Platform: macOS
Application: Chrome
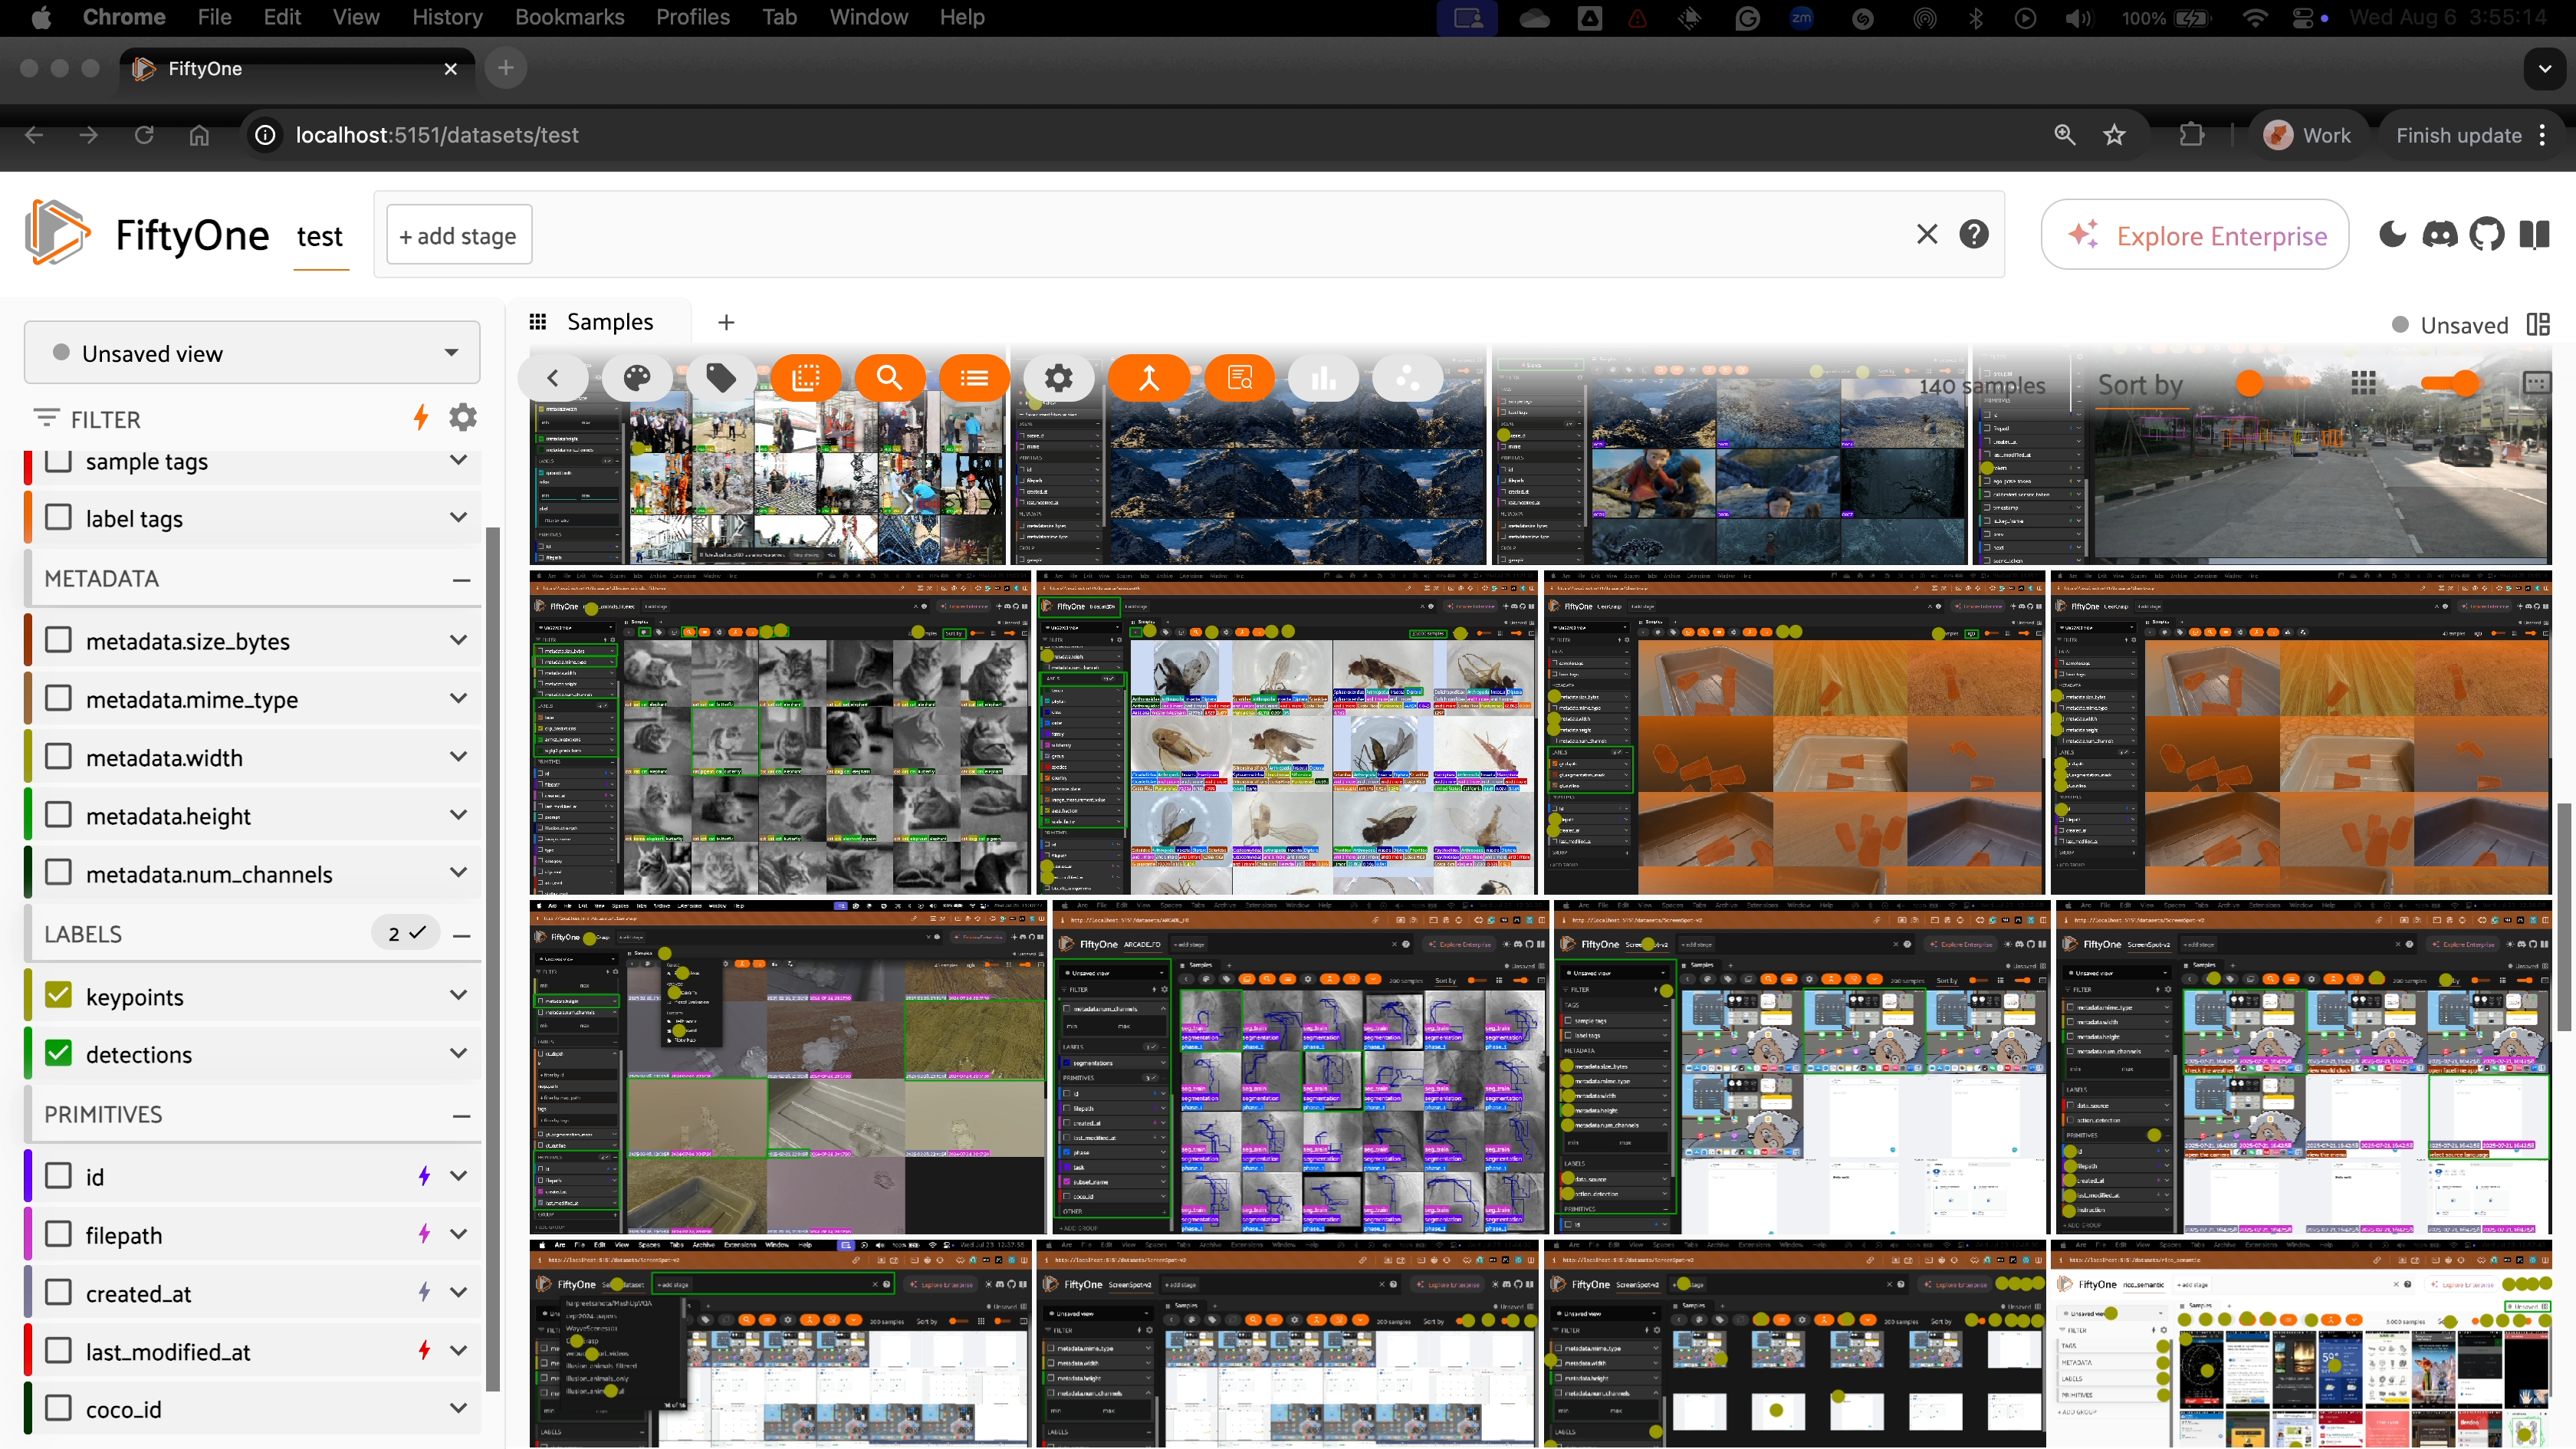
task_description: Open display options menu
action_type: click
element_info: Icon
steps_since_start: 1